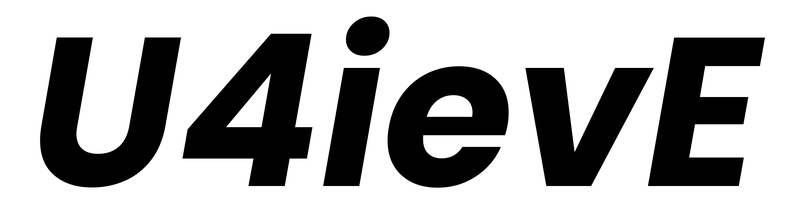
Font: Poppins-BoldItalic